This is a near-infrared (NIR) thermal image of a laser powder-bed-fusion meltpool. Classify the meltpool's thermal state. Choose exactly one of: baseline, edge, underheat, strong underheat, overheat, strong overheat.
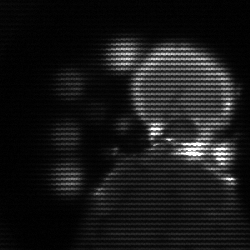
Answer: baseline